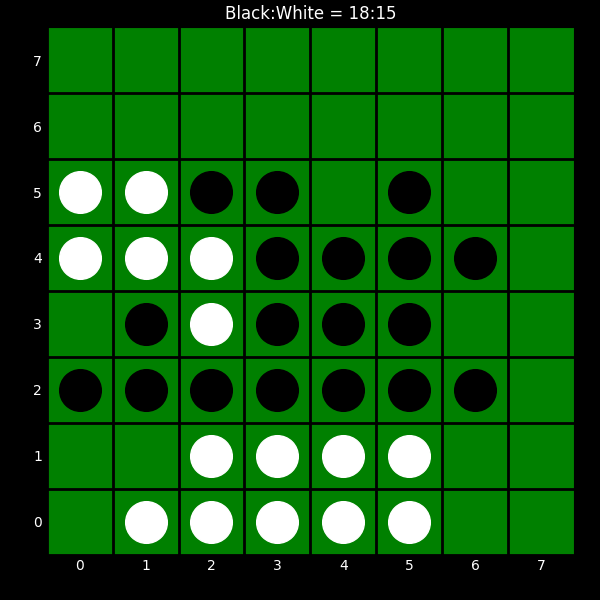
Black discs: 18
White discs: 15